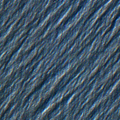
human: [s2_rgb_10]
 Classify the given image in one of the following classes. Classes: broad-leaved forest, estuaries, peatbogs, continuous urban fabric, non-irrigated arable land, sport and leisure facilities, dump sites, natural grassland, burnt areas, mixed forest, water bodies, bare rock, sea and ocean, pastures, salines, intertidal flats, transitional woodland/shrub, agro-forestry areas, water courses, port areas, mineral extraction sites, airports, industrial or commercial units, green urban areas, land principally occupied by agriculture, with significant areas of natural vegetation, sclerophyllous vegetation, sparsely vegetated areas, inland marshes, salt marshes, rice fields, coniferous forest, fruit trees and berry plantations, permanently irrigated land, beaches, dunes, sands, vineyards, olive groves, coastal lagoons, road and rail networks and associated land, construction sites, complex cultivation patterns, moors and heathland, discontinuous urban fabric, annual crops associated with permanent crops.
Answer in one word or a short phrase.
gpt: continuous urban fabric